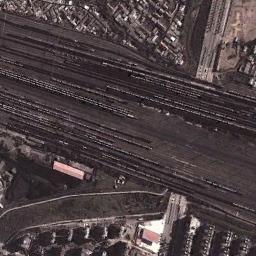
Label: railway